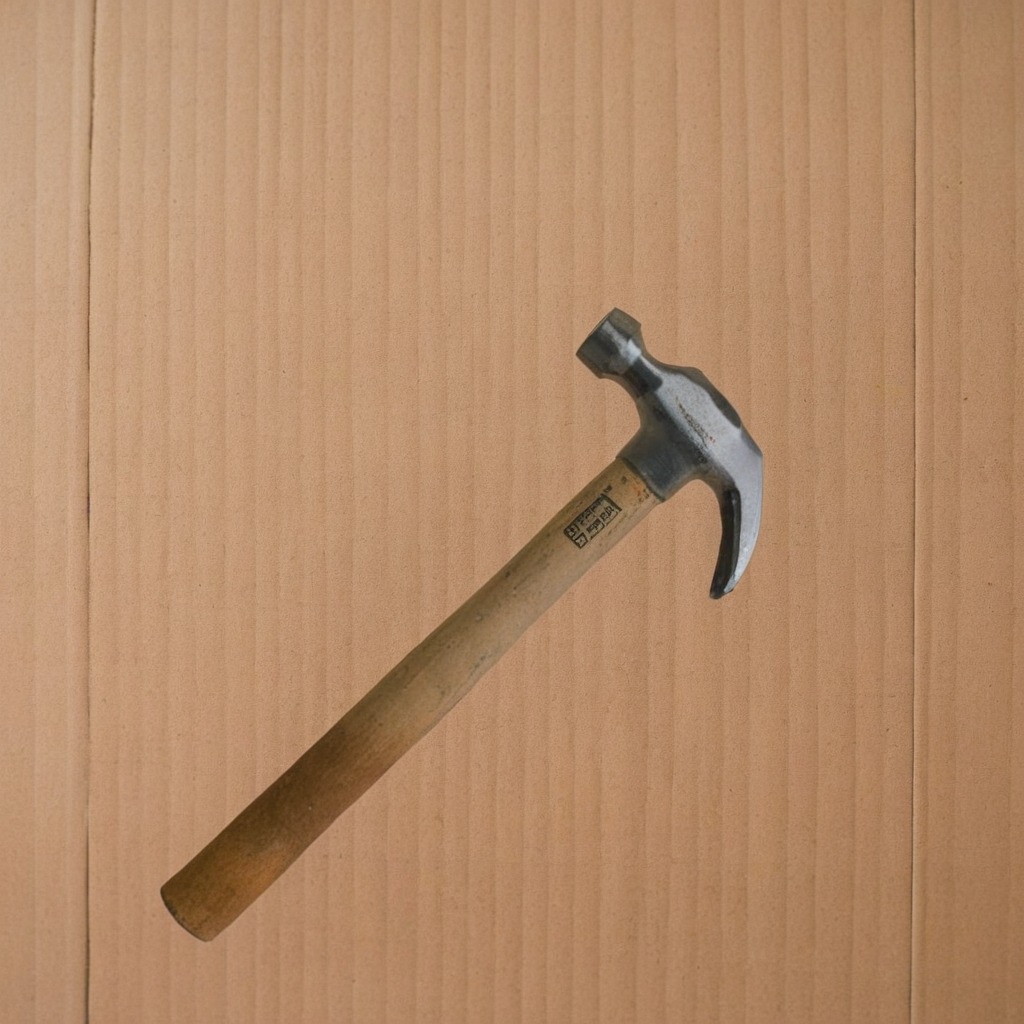
A hammer lies on the cardboard box surface.